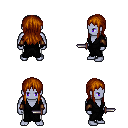
a pixel art fantasy rpg character, male body template, dark elf, purple skin, gray robe, white pants, brunette unkempt hairstyle, leather bracers, dagger, four views (front, back, left, right), 2x2 character sprite sheet, small pixel art, hard edges, no anti-aliasing